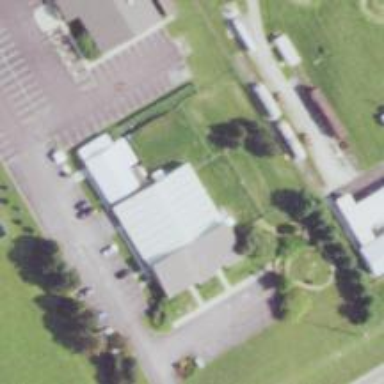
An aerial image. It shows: Veterinary facility.